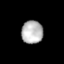
Tissue: lung
Cell type: Epithelial cells
Senescence score: 0.7083
Nuclear area (px): 487
Mean DAPI intensity: 182.092